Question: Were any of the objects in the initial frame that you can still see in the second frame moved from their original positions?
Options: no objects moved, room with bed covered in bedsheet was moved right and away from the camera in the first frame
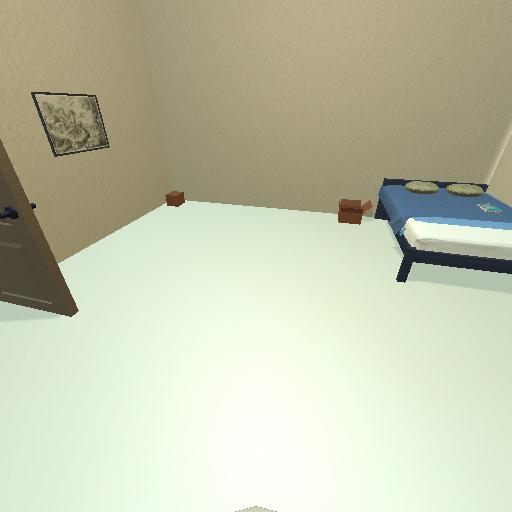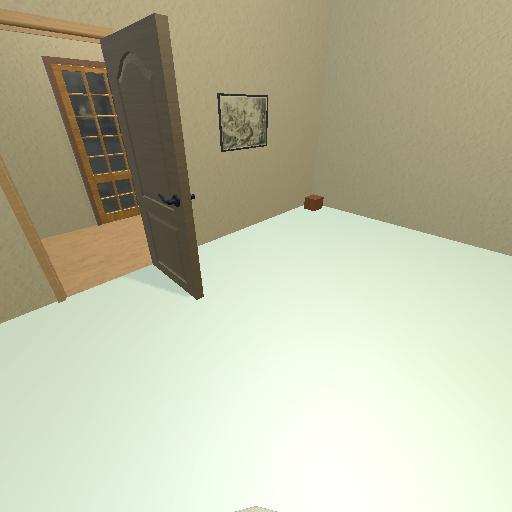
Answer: no objects moved